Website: walmart
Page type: customer-info-address
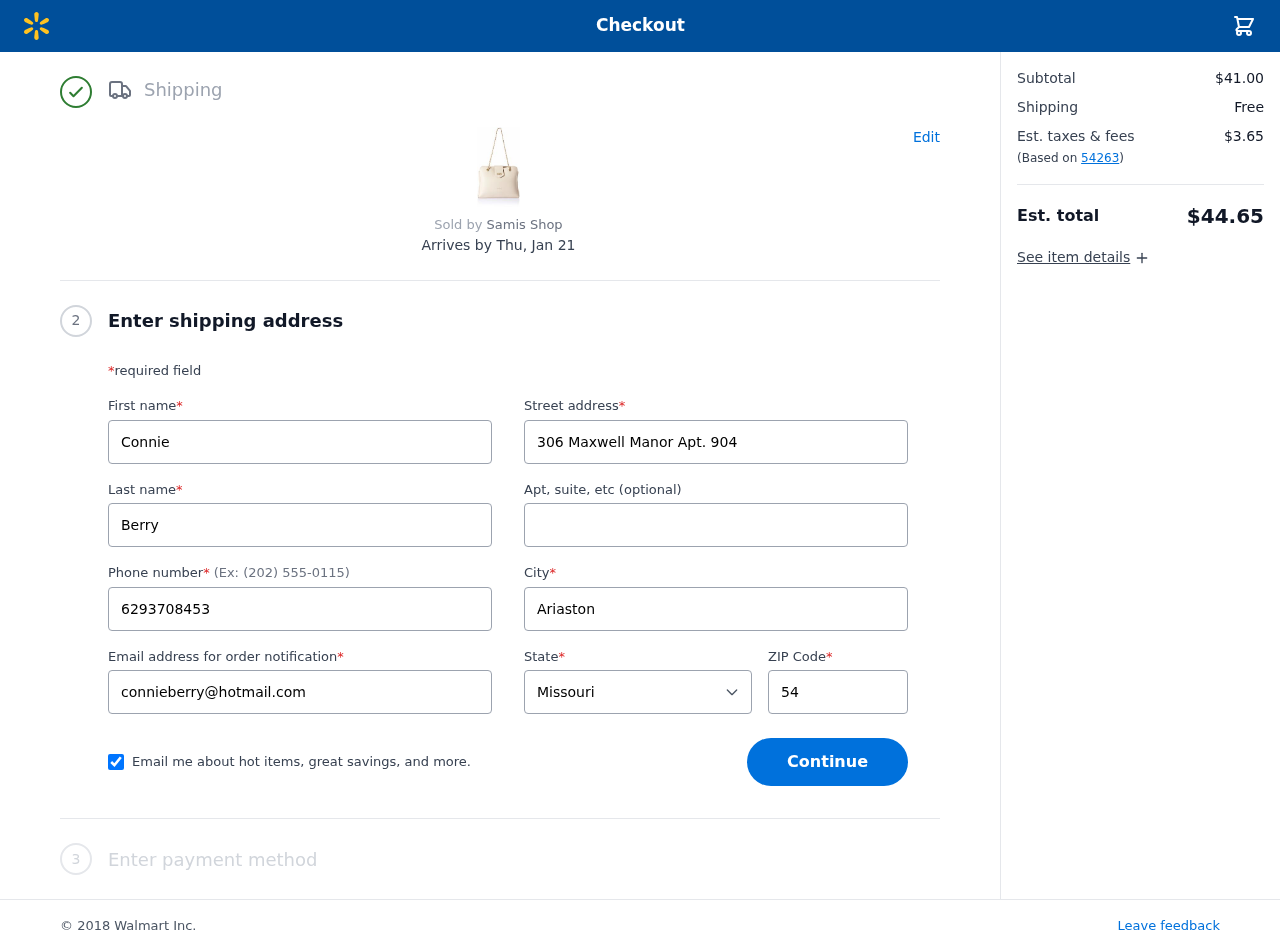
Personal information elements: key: PII_CITY
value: Ariaston
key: PII_EMAIL
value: connieberry@hotmail.com
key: PII_FIRSTNAME
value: Connie
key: PII_LASTNAME
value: Berry
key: PII_PHONE
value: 6293708453
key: PII_POSTCODE
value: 54263
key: PII_STATE
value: Missouri
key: PII_STREET
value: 306 Maxwell Manor Apt. 904
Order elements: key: ORDER_DELIVERY_DATE
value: Thu, Jan 21
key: ORDER_SUBTOTAL
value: $41.00
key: ORDER_SHIPPING_COST
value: Free
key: ORDER_TAX
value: $3.65
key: ORDER_TOTAL
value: $44.65